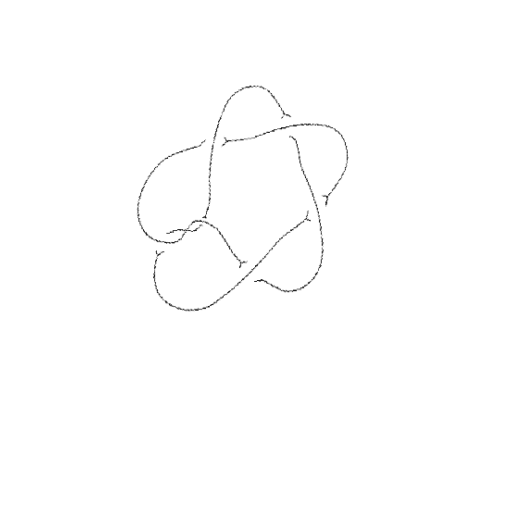
Crossing number: 7